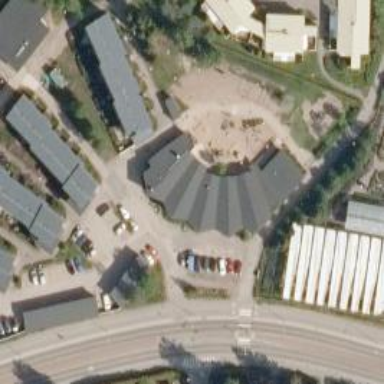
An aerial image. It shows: Kindergarten.